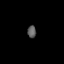
Tissue: skin
Cell type: Fibroblasts
Senescence score: 0.7783
Nuclear area (px): 105
Mean DAPI intensity: 90.295